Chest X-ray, PA view. Patient: 17 years old, sex F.
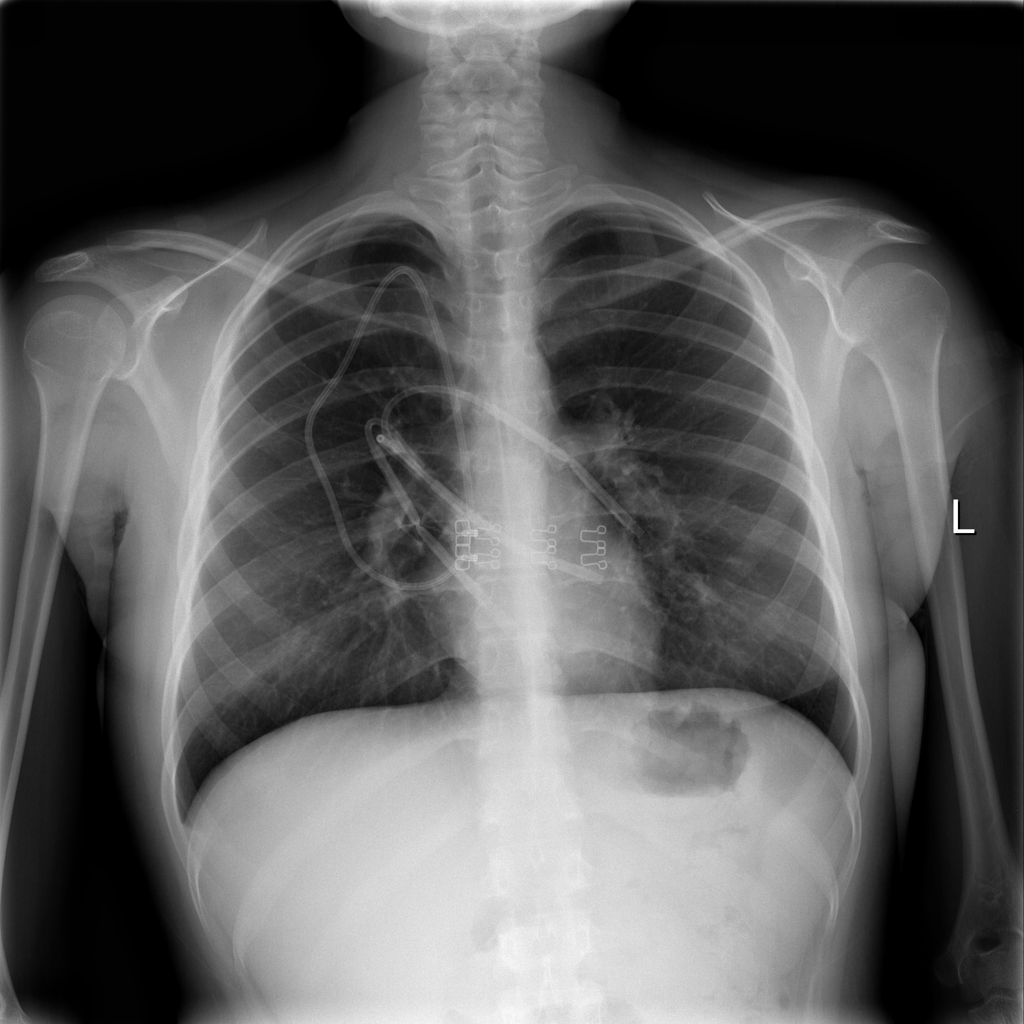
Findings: No Finding